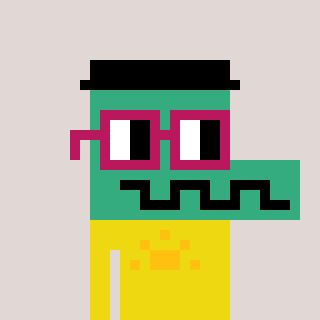
a pixel art character with square dark red glasses, a crocodile-shaped head and a yellow-colored body on a warm background